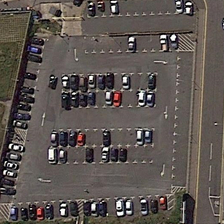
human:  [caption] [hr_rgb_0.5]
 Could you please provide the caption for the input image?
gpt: dozens of cars parks in this parking lot next to a road .

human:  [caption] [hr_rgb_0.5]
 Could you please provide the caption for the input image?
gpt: between the road and a grassy land  there is a square parking lot .

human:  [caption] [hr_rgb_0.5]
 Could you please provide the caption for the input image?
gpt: a rhomboid parking which has some dark and white cars is at the corner of the road .

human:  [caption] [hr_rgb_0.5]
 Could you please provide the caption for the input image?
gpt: between the road and a grassy land  there is a square parking lot .

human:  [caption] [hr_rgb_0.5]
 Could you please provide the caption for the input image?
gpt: many cars are in a parking lot near a road .